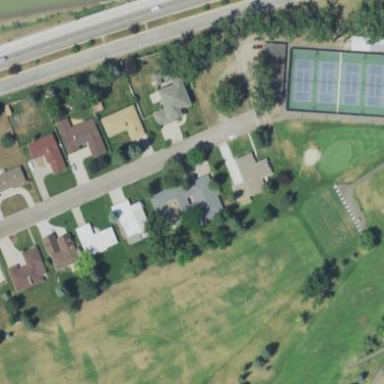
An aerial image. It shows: Mown grass area used as driving range for golf.